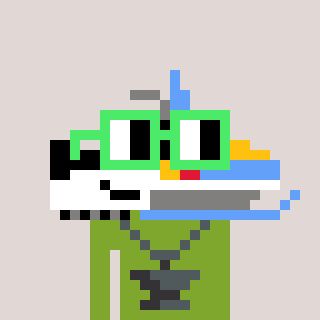
a pixel art character with square light green glasses, a snowmobile-shaped head and a slimegreen-colored body on a warm background